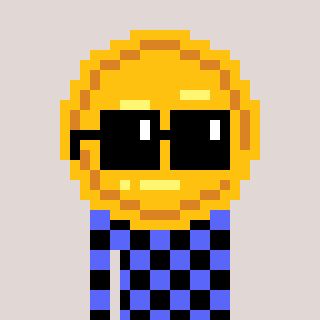
a pixel art character with square black sunglasses, a medal-shaped head and a purple-colored body on a warm background